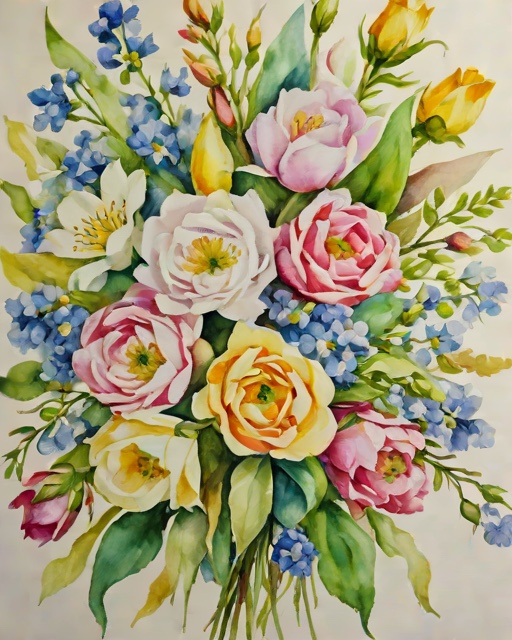
Category: Easter